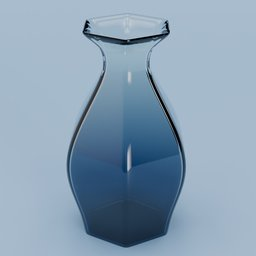
Label: decoration